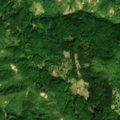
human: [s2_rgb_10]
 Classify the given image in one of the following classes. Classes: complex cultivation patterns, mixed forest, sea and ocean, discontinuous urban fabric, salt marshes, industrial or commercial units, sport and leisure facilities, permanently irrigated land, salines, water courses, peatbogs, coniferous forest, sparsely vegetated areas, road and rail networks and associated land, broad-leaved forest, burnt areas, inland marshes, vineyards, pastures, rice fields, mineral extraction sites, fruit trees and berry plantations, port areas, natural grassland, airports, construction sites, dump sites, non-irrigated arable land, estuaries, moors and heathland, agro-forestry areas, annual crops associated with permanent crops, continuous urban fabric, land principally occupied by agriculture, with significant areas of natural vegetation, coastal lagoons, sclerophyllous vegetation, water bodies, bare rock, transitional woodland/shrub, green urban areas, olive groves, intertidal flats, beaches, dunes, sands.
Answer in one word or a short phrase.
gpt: broad-leaved forest, transitional woodland/shrub